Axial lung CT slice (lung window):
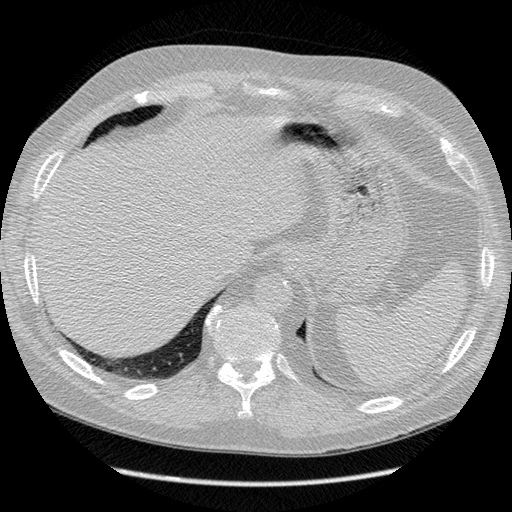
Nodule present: no